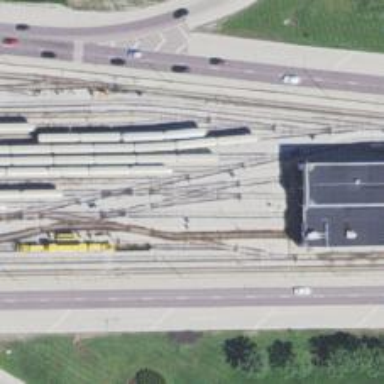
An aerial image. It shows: Yard area with electrified rail tracks.